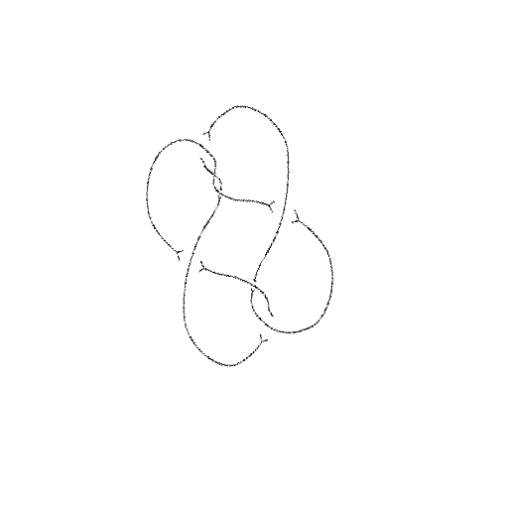
Crossing number: 7